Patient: sex M, age 74
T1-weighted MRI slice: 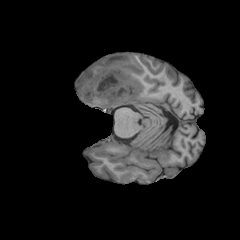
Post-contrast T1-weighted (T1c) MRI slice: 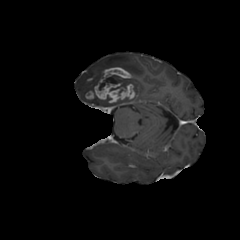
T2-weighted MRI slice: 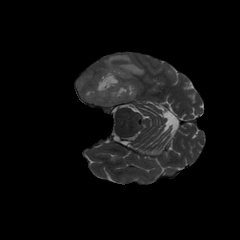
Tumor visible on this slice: yes
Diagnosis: Glioblastoma, IDH-wildtype
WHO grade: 4